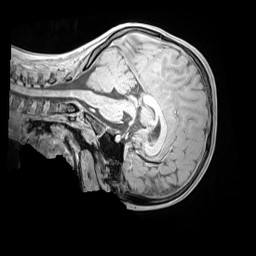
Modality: MP2RAGE
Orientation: sagittal
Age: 9
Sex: male
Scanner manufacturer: siemens
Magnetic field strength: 3 T
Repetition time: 4 s
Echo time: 0.00303 s